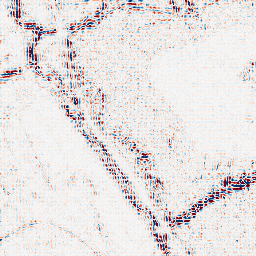
Category: wavelet
Decomposition family: wavelet_dwt
Decomposition parameters: wavelet: sym4
level: 2
Upsampling method: sinc_hamming
Upsampling parameters: scale: 4
kernel_size: 4
Upsampling scale: 4